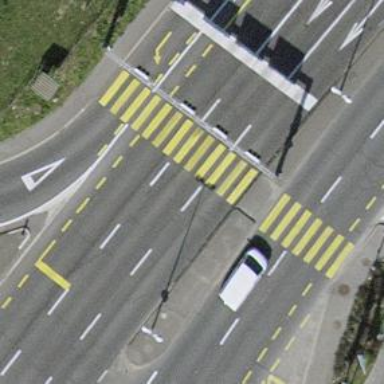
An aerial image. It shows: Crossing with traffic signals.